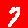
Digit: 7